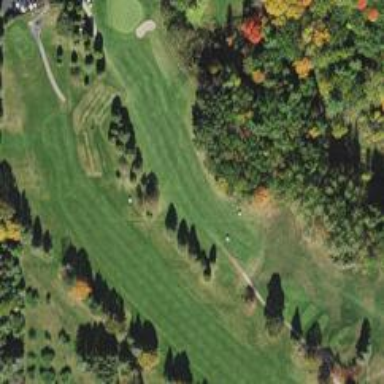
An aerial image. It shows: Grassy area designated as golf fairway.